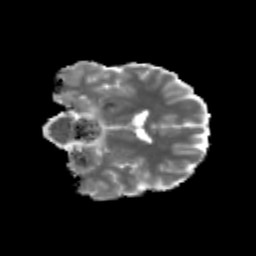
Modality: MD
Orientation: coronal
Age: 20
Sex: male
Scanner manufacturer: siemens
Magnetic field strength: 3 T
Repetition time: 3.5 s
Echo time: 0.125 s